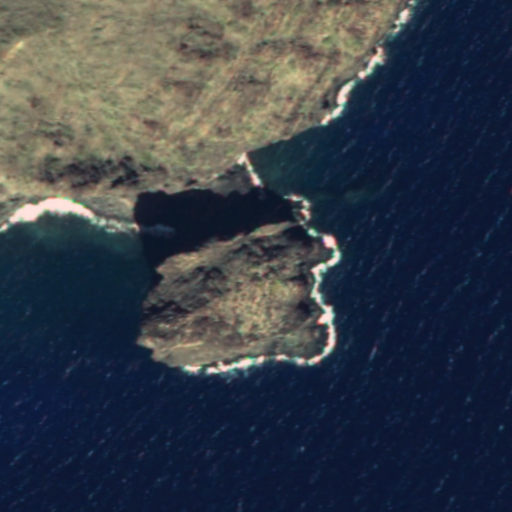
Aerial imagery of cape in Hawaii named ‘Ale‘ale containing only unknown